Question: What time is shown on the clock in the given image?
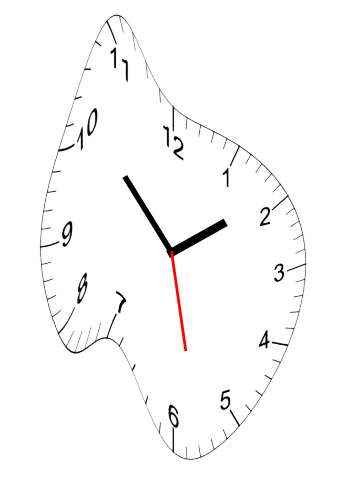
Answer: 01:52:28